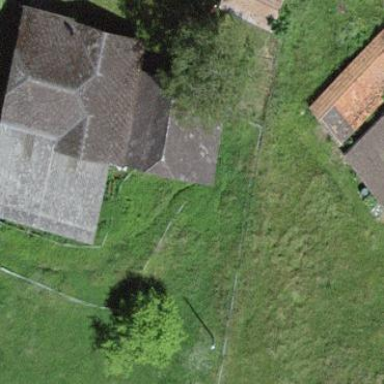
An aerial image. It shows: Barn.